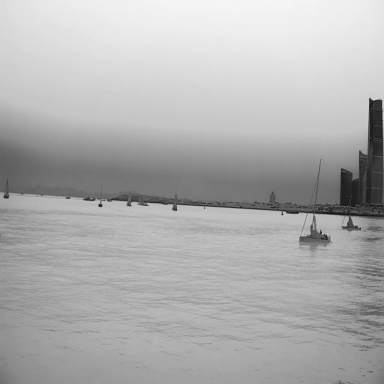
There are four bulk_carriers in the infrared image.